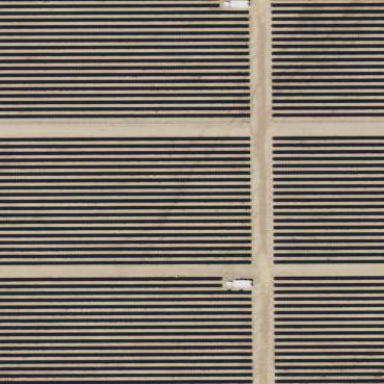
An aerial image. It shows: Solar generator utilizing photovoltaic panels.